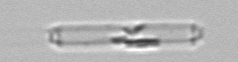
Label: Cerataulina_pelagica